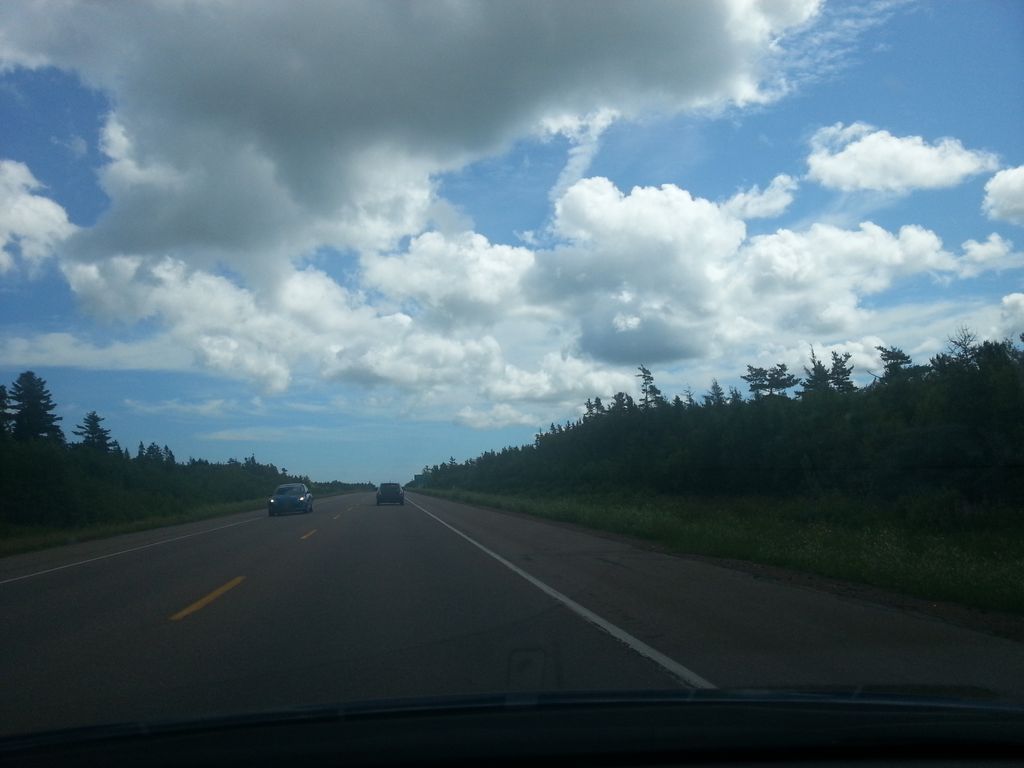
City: charlottetown